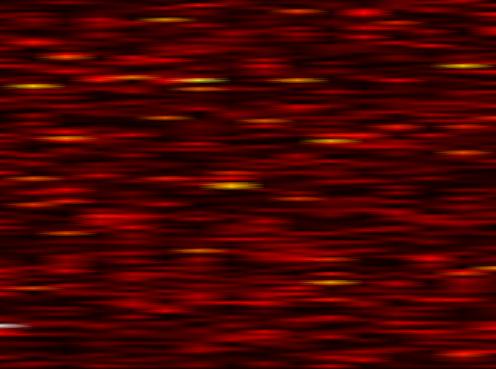
Label: OFDM